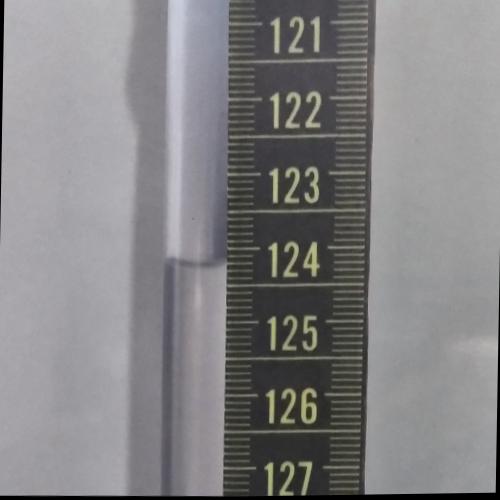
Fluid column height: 124.2 cm